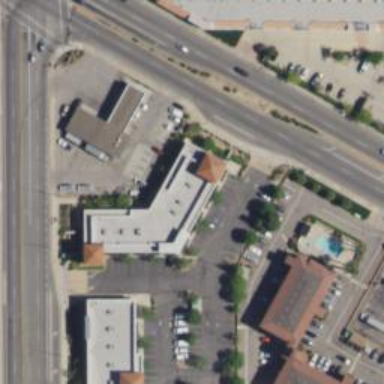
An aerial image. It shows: Retail building.